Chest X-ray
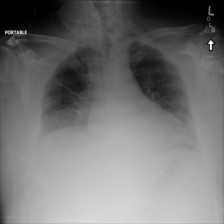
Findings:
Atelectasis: negative
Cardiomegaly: negative
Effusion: negative
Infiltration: negative
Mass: negative
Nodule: negative
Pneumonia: negative
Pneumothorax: negative
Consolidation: negative
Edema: negative
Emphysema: negative
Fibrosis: negative
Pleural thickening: negative
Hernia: negative